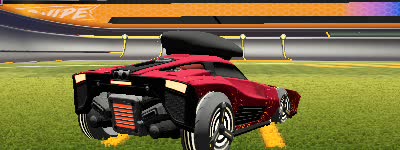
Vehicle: breakout